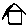
Label: house